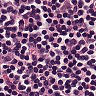
Metastatic tissue present: no